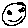
Label: smiley face